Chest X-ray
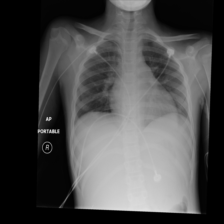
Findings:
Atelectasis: negative
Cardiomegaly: negative
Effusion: negative
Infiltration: negative
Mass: negative
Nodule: negative
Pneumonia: negative
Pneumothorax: negative
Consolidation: negative
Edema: negative
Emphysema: negative
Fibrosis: negative
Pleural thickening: negative
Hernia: negative